一年级 · 算术
小琪要看一本 80 页的故事书, 第一天看了 28 页, 第二天看了 30 页, 第三天小琪要从第几页开

始看起?

答: 第三天小琪要从第 $(\quad ）$ 页开始看起。
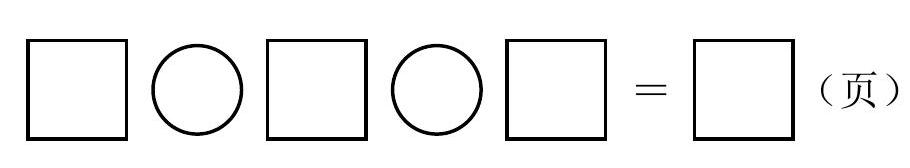
答案: 详解$28+30+1=59$ (页)

答：第三天小琪要从第 59 页开始看起。